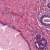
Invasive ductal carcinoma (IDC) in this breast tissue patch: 0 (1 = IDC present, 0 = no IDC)